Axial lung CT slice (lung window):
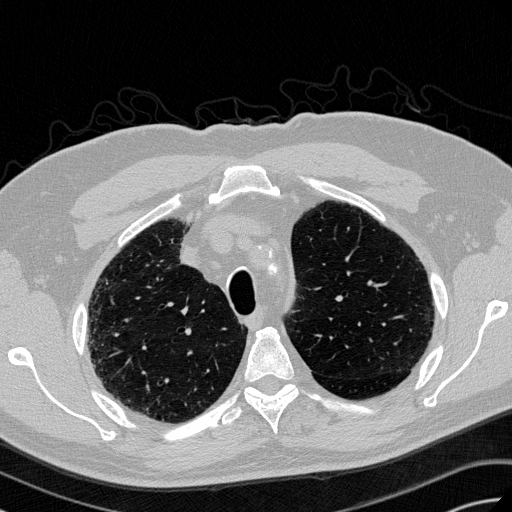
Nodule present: no